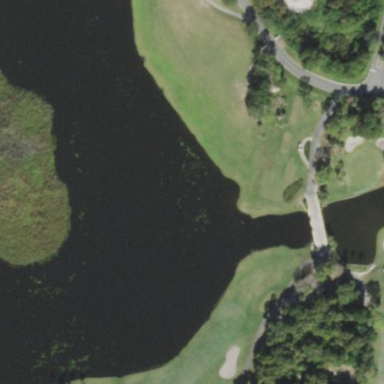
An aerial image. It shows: Water hazard in golf course. The hazard is natural water feature.